Aerial crown-view tile of a tropical tree (Barro Colorado Island, Panama), acquired 20250217:
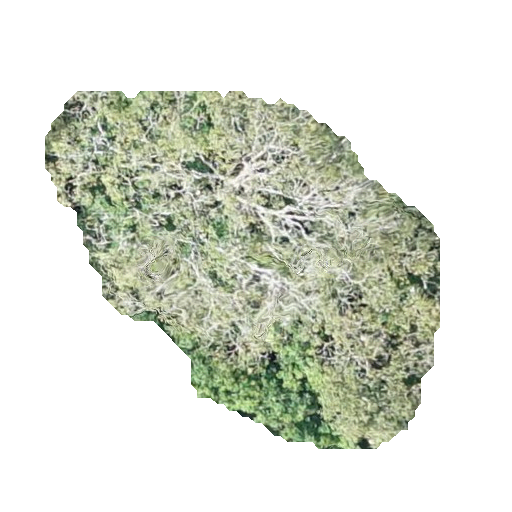
Species: Tabebuia rosea
GBIF accepted scientific name: Tabebuia rosea
Crown area: 143.4 m²